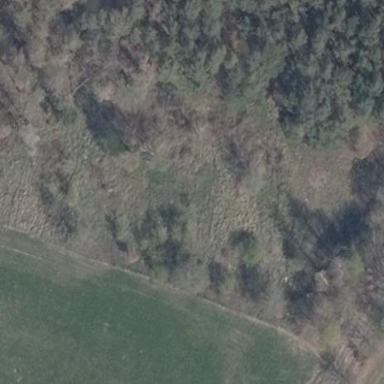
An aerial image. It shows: Area covered with grass.